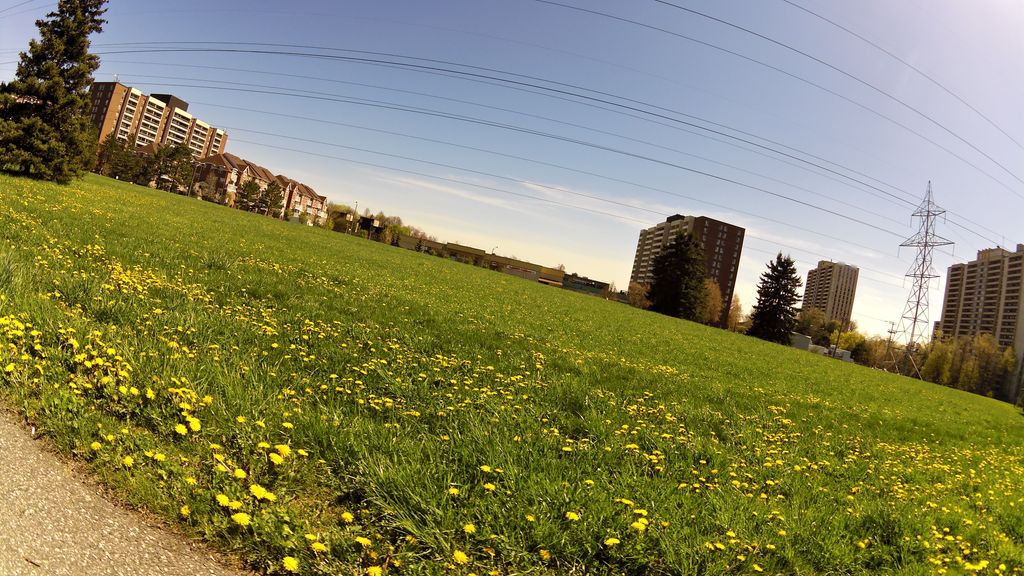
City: toronto